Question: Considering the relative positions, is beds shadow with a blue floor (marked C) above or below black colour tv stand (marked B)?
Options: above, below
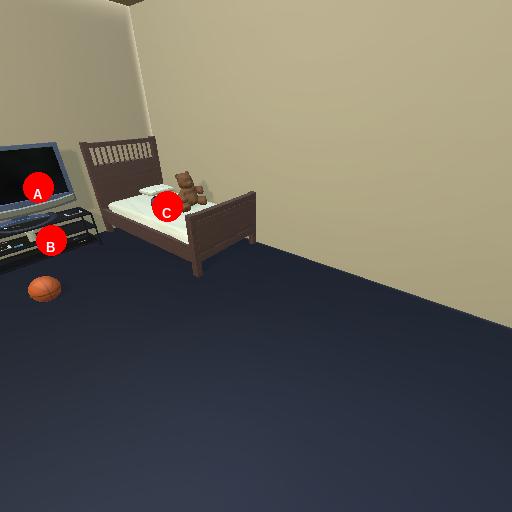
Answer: above